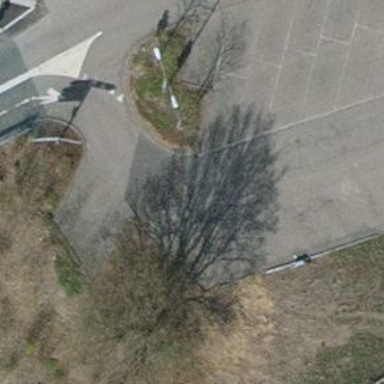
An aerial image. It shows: Charging station.